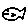
Label: fish